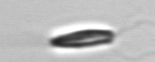
Label: Chrysochromulina